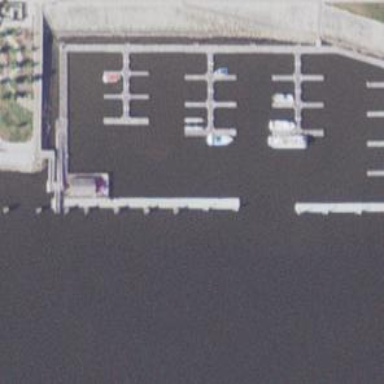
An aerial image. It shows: Marina on leisure land.